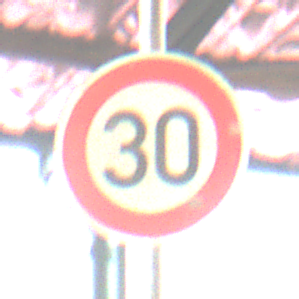
Verkehrszeichen: Geschwindigkeit30
Umgebung: Roofed, Special
Tageszeit: MorningAfternoon
Wetter: NotSpecified
Licht: Artificial
Jahreszeit: NotSpecified
Kontrast: MediumContrast